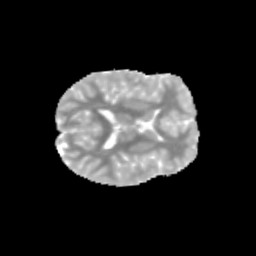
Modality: MD
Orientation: axial
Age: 12
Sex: female
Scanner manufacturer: siemens
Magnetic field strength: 3 T
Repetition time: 3.8 s
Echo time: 0.07 s